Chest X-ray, AP view. Patient: 28 years old, sex M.
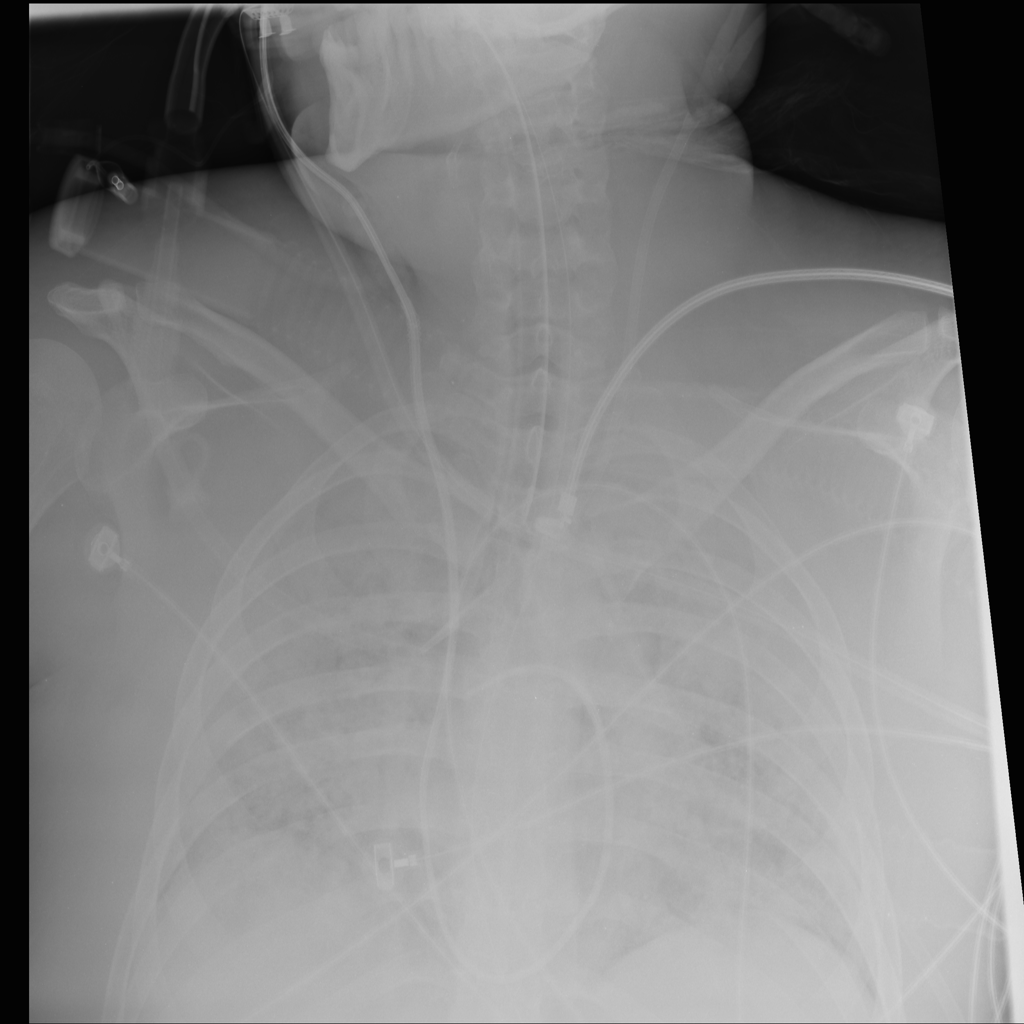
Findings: No Finding